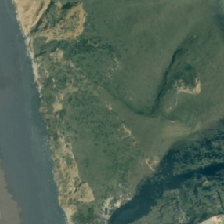
Land cover: grose_broom